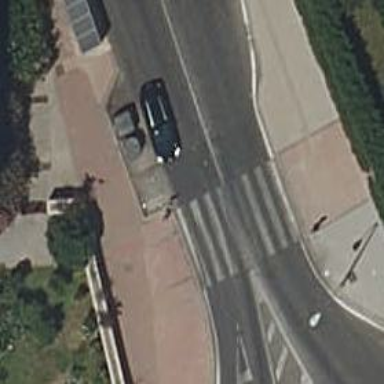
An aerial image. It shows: Uncontrolled crossing on the road.